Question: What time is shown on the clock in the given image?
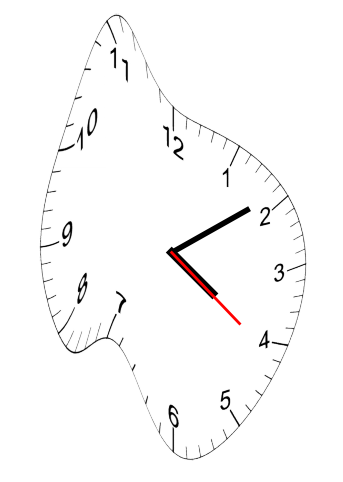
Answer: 04:09:21